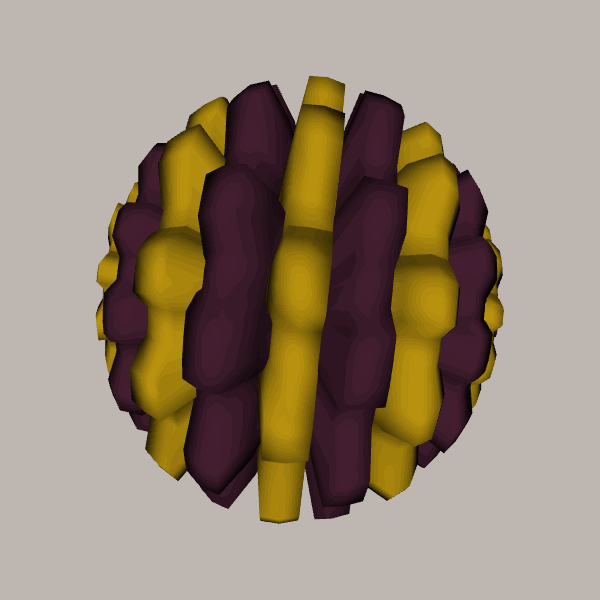
Background: light